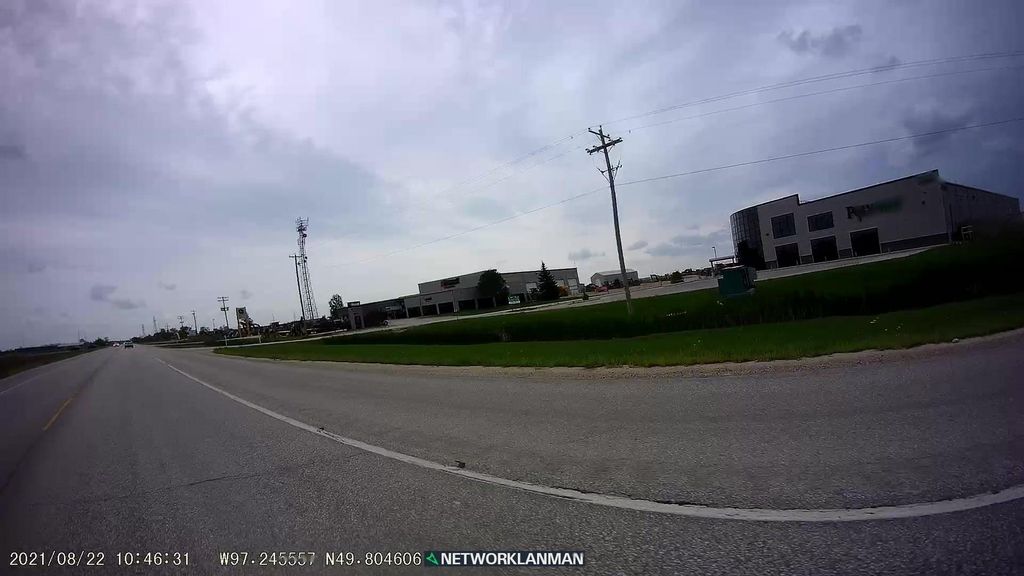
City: winnipeg